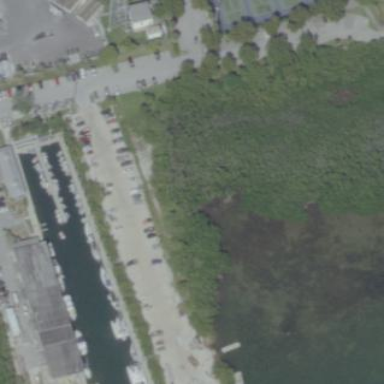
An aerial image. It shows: Marina on leisure land.